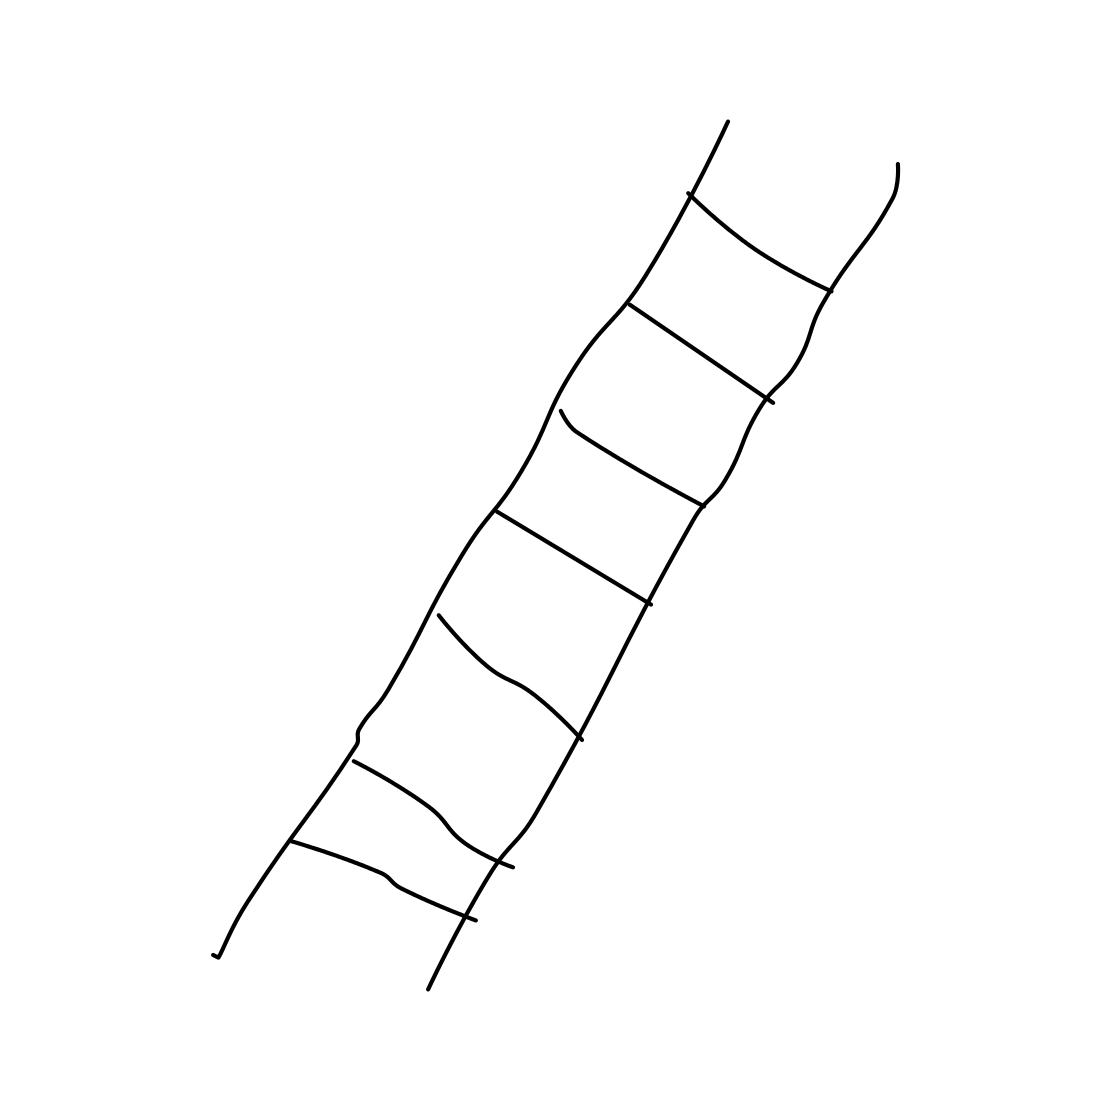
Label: ladder